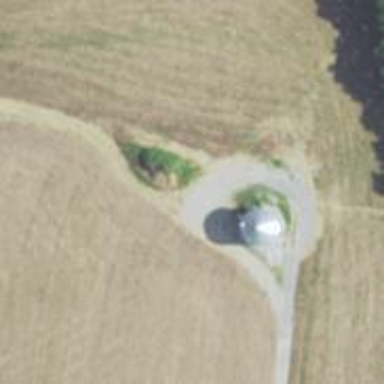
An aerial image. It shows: Silo.